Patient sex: M
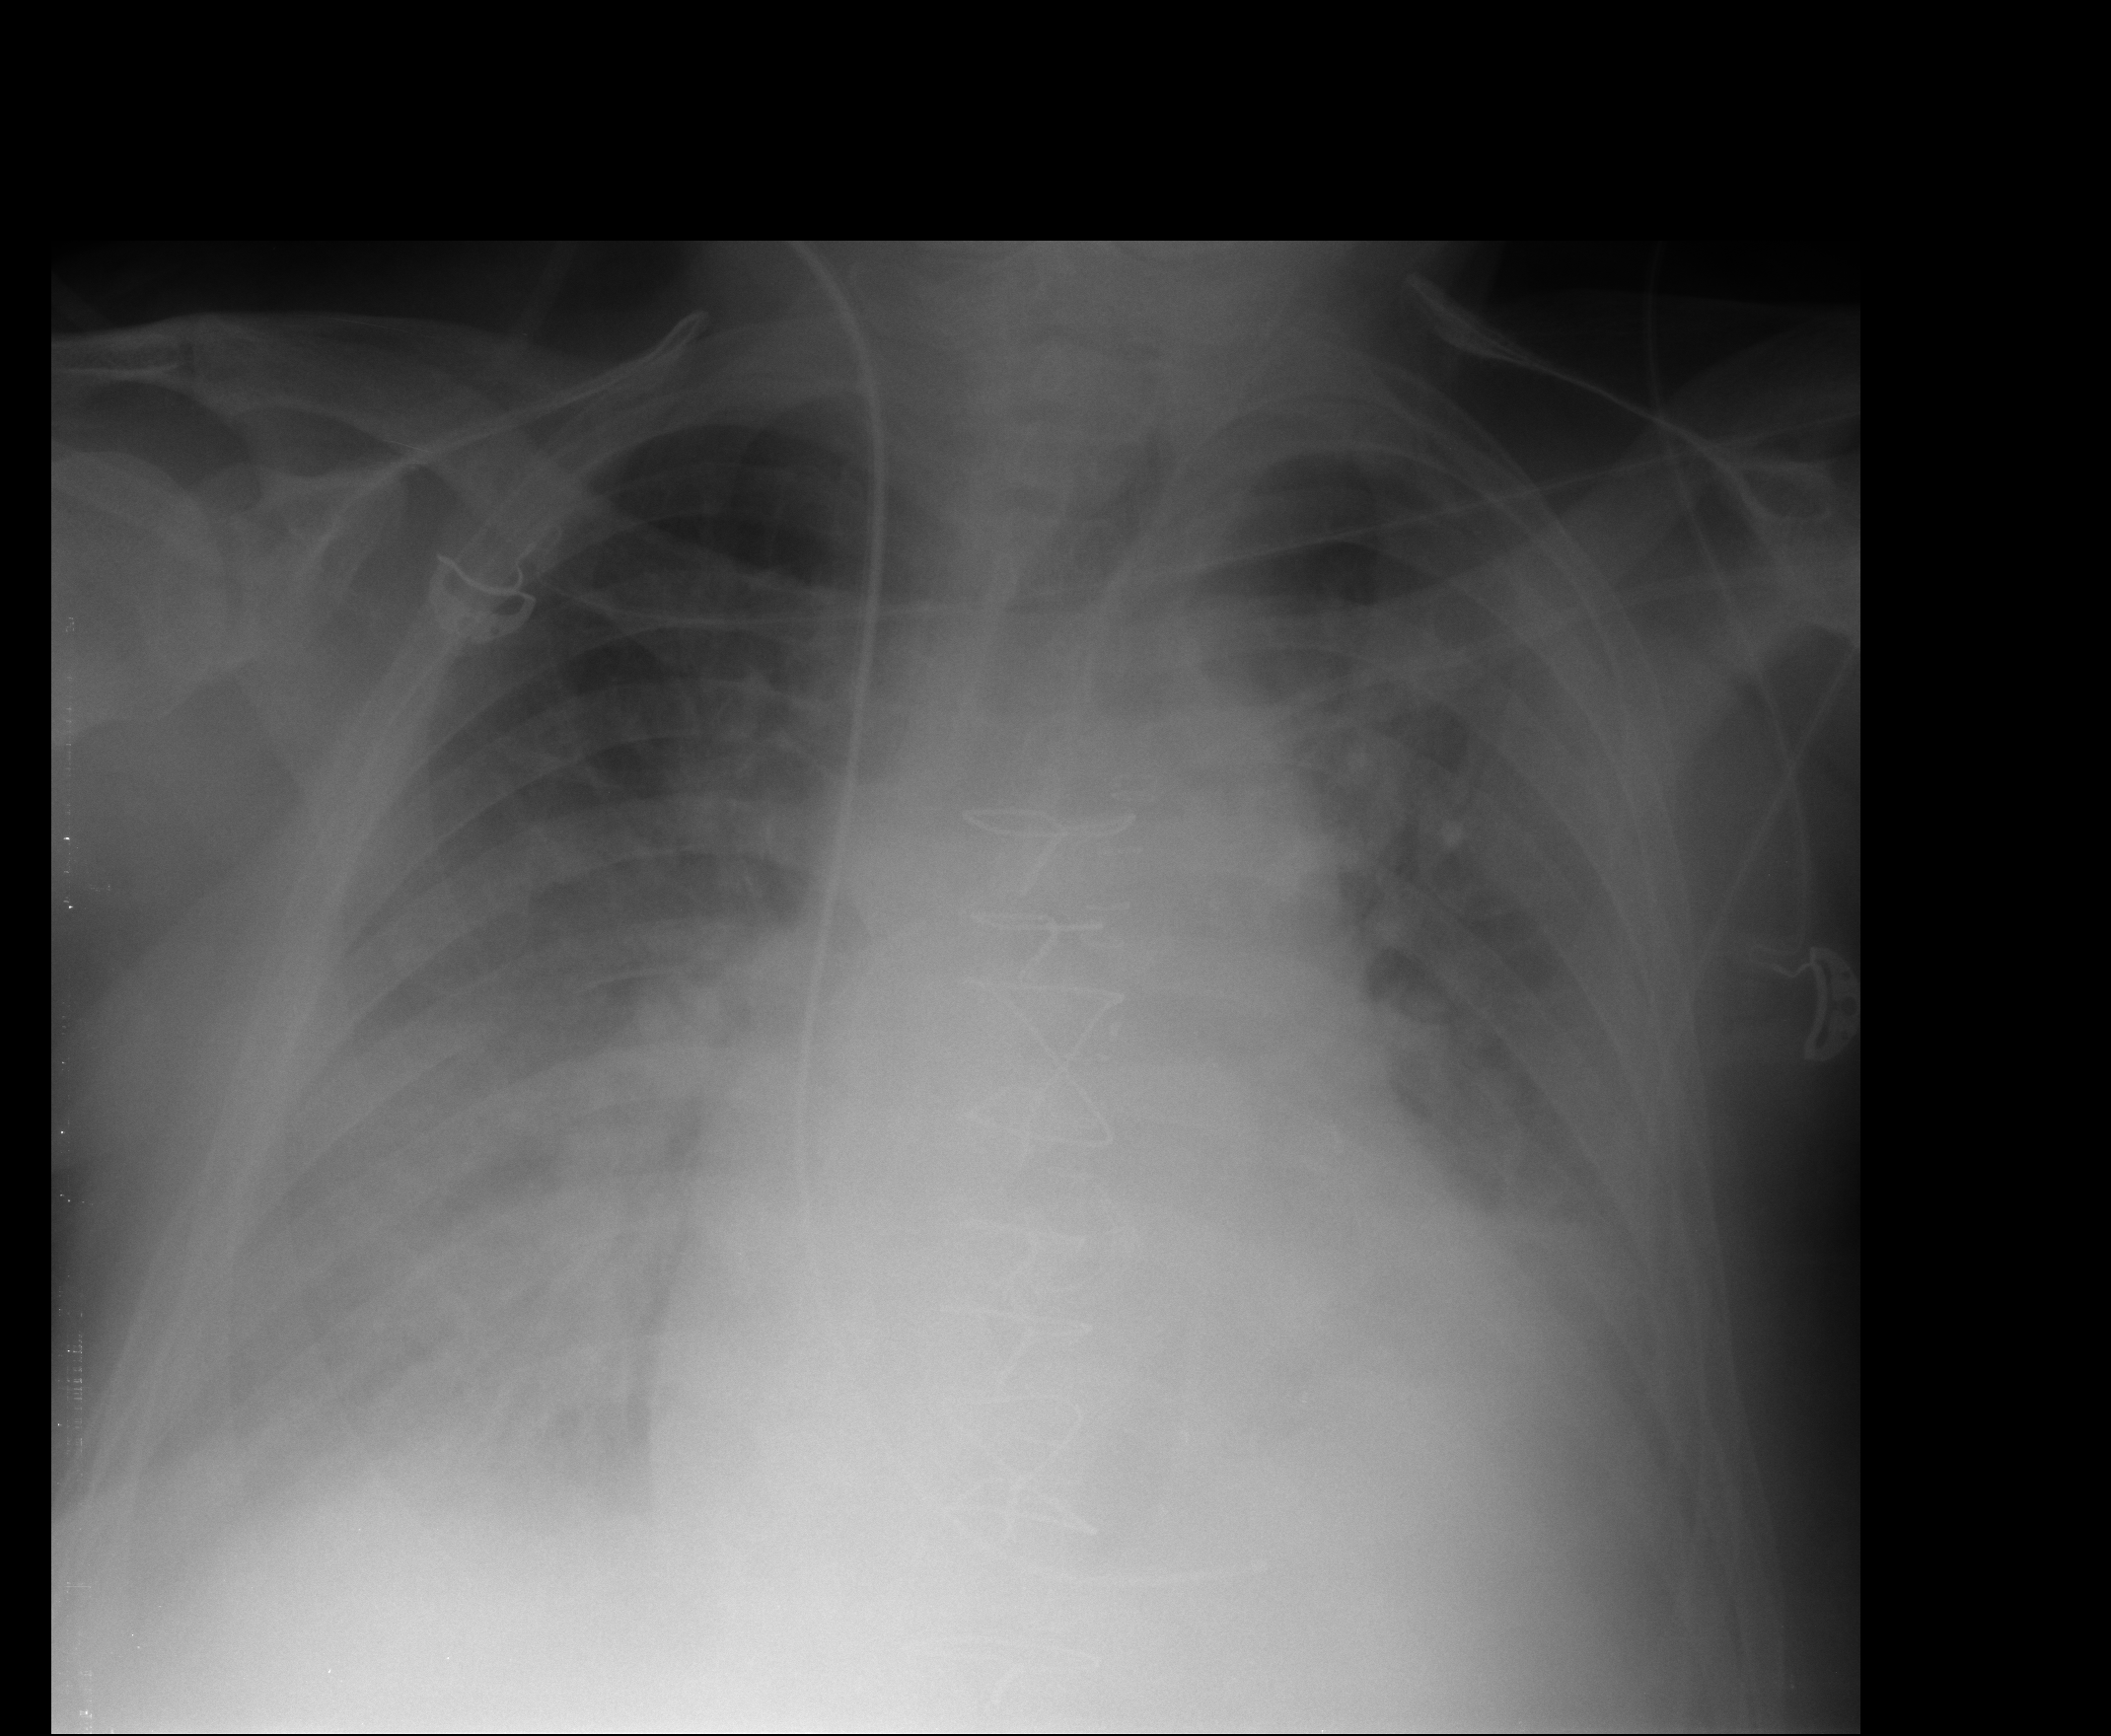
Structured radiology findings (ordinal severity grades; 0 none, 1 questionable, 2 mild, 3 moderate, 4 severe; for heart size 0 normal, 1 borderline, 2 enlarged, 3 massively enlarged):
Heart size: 2
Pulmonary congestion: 2
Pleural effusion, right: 2
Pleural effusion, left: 2
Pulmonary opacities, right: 2
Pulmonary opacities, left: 2
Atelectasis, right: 2
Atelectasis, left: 2